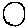
Label: circle